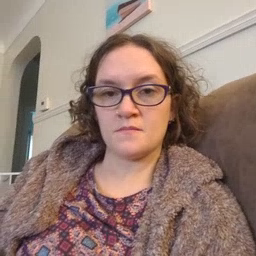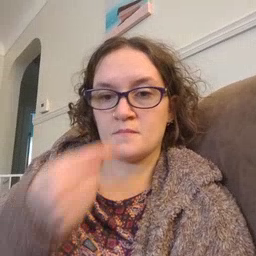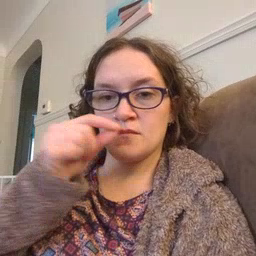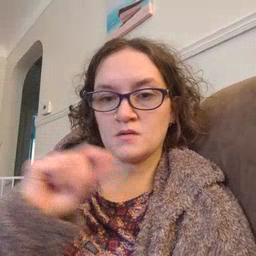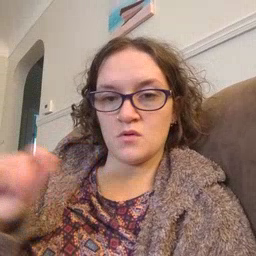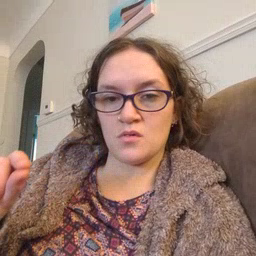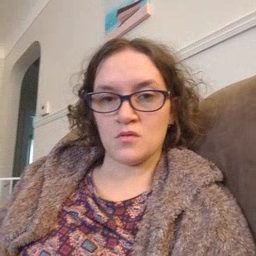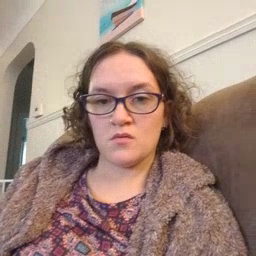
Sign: pencil